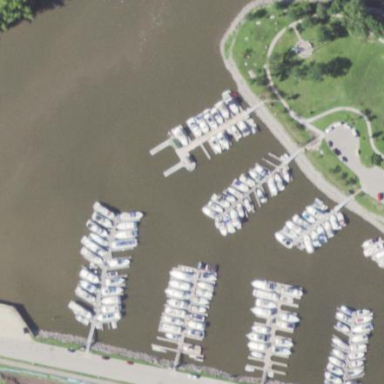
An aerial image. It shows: Marina on leisure land.